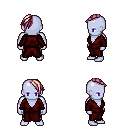
a pixel art fantasy rpg character, male body template, dark elf, purple skin, red robe, gold greaves, white blonde long mohawk hairstyle, four views (front, back, left, right), 2x2 character sprite sheet, small pixel art, hard edges, no anti-aliasing